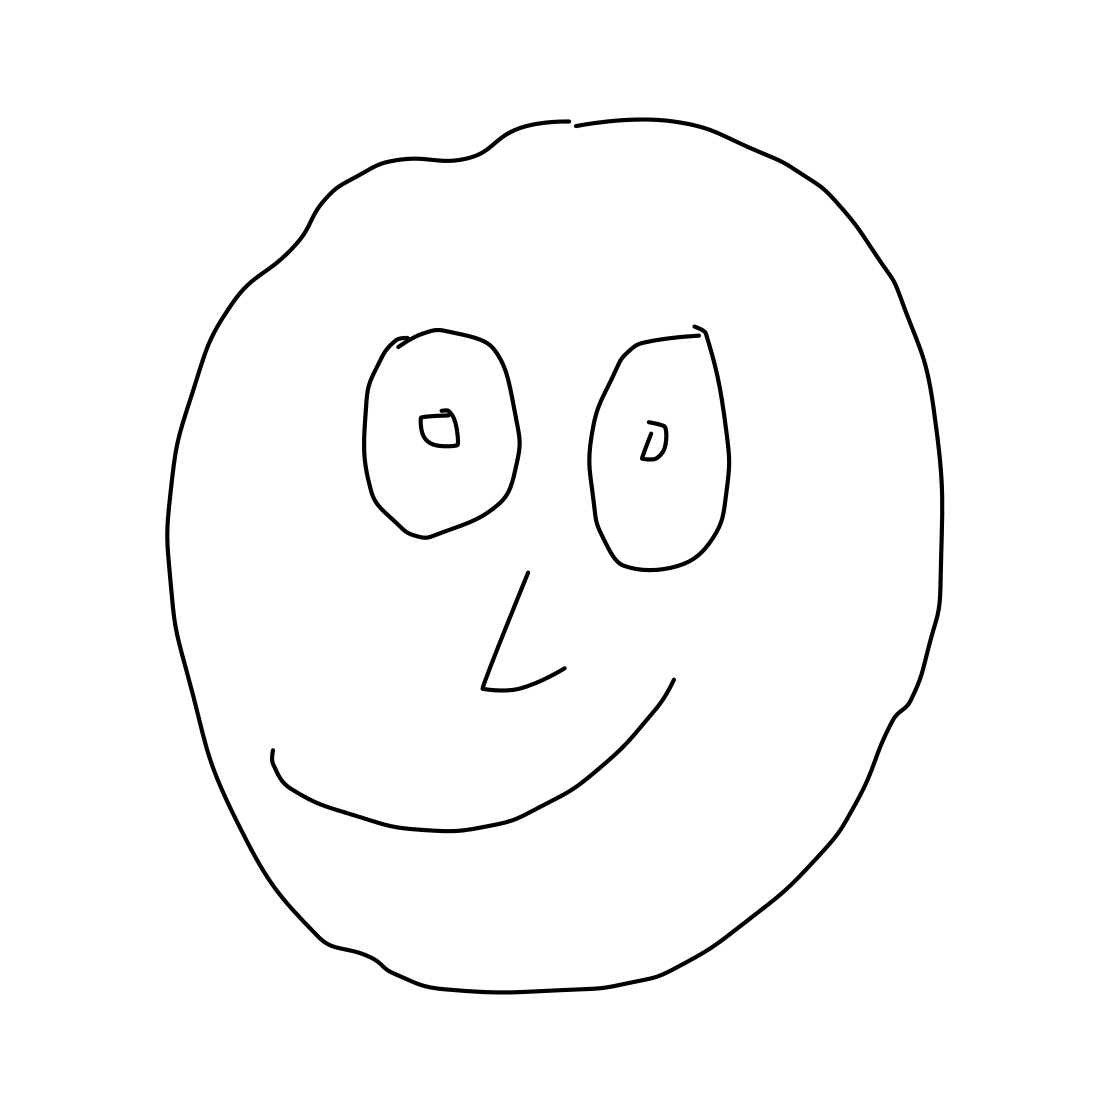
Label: face